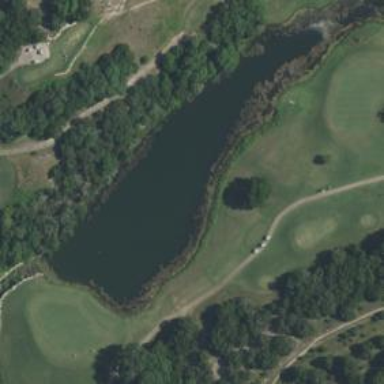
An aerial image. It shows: Scenic view of water hazard on golf course. The natural water feature adds beauty to the landscape.